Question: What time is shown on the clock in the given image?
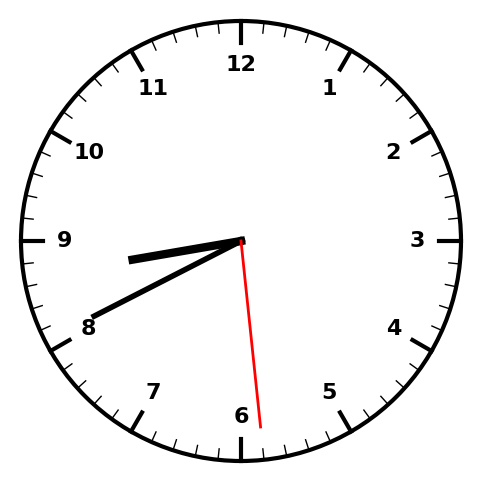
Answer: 08:40:29